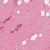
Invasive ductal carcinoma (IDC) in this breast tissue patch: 0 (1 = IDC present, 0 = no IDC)